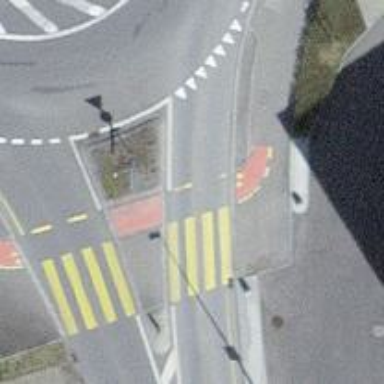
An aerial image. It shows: Uncontrolled zebra crossing with pedestrian island.